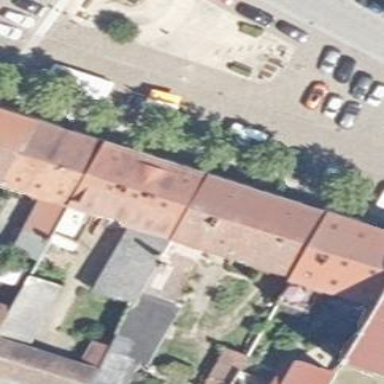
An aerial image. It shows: Residential building.